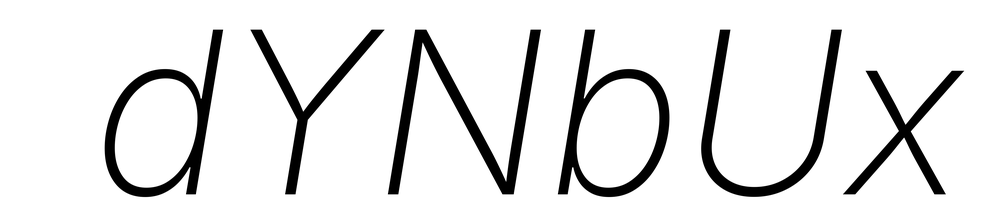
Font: Inter-Italic_ExtraLight_Italic